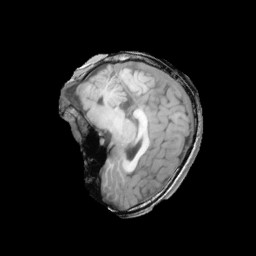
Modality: T1w
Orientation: sagittal
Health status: ill
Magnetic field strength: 3 T